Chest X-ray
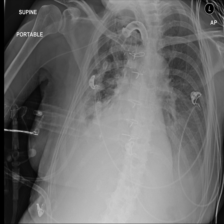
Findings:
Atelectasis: positive
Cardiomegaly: negative
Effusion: negative
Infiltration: positive
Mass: negative
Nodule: negative
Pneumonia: negative
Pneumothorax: negative
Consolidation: negative
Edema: negative
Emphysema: negative
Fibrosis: negative
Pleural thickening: negative
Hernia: negative